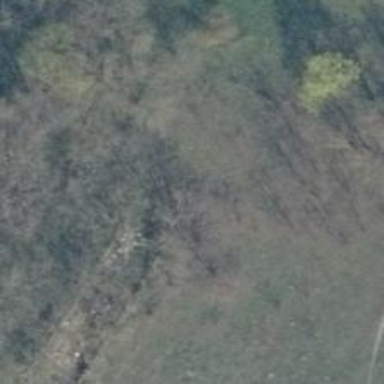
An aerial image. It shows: Row of trees in natural setting.